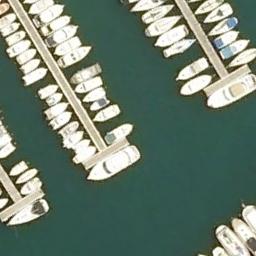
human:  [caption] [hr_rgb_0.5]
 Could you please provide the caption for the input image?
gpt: Many yachts moored neatly on the sea side of the harbor .

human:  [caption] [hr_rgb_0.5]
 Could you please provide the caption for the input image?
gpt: Many ships are in the harbor .

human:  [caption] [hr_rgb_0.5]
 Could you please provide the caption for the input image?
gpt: The harbor has lots of neatly docked boats and the color of the waters is green .

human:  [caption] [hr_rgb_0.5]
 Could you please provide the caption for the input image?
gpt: There is a white building beside the harbor .

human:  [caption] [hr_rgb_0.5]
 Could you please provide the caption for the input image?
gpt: There are some ships docked neatly at the harbor .